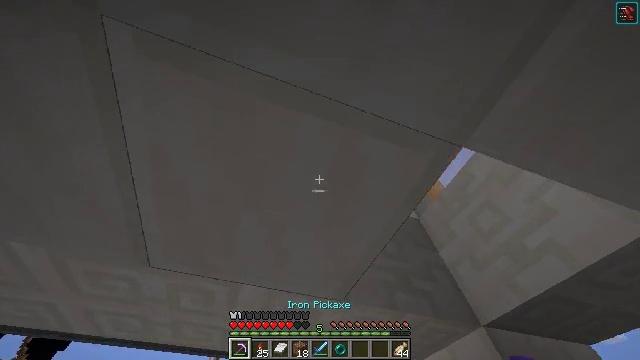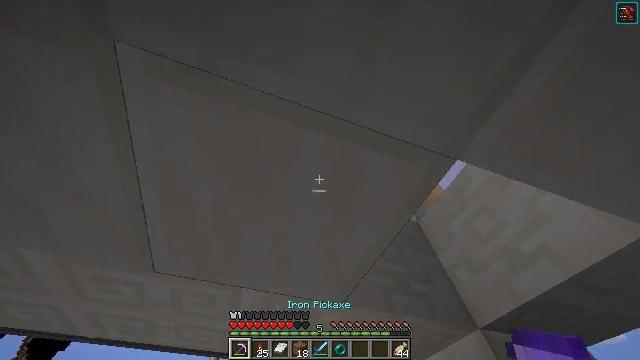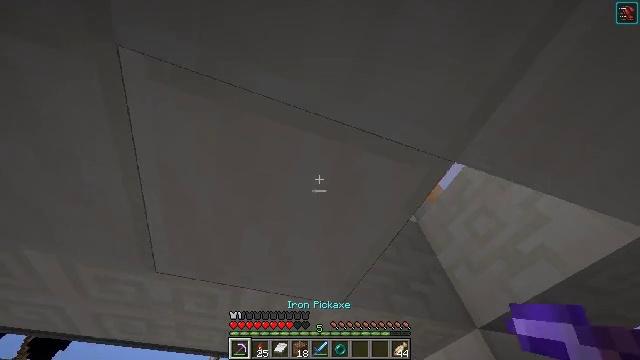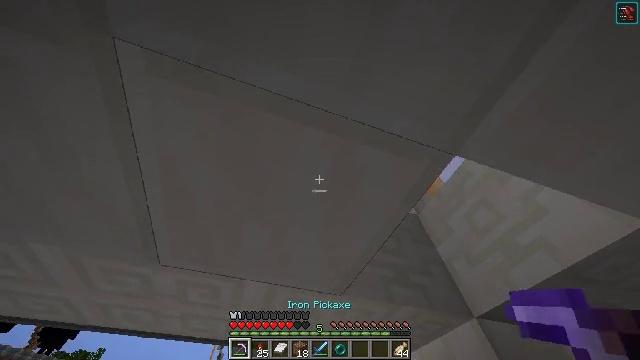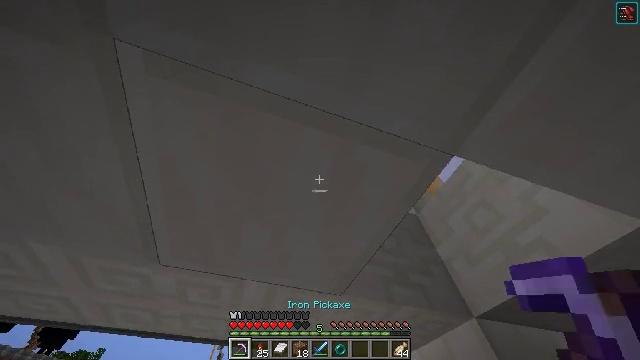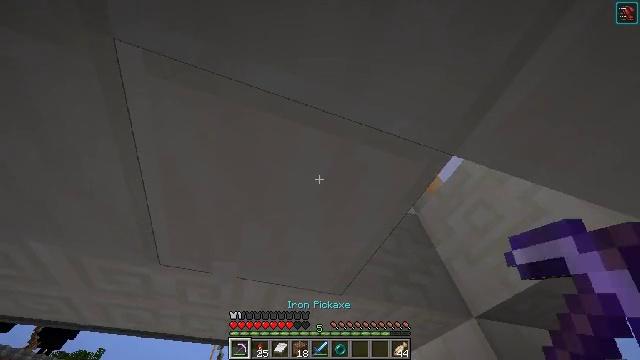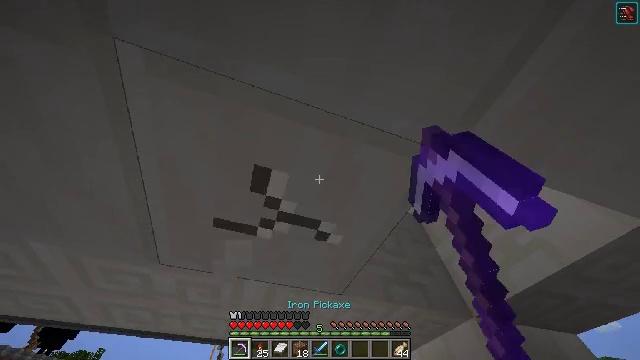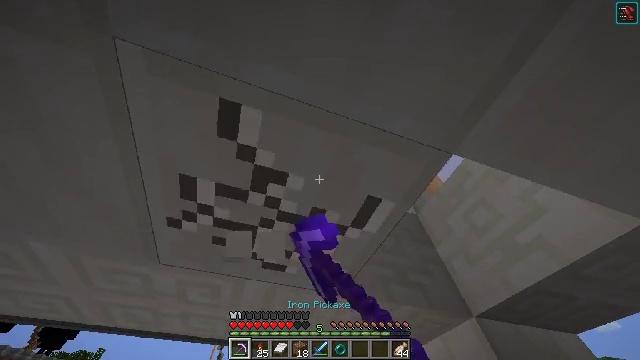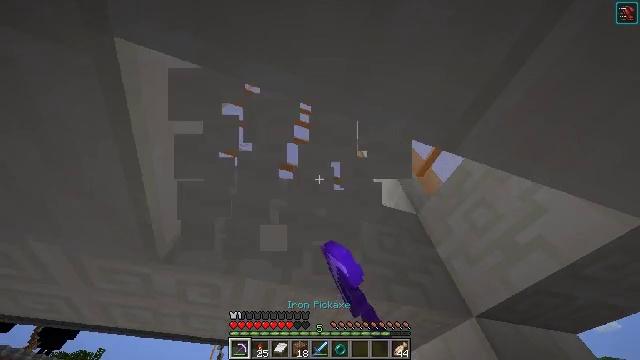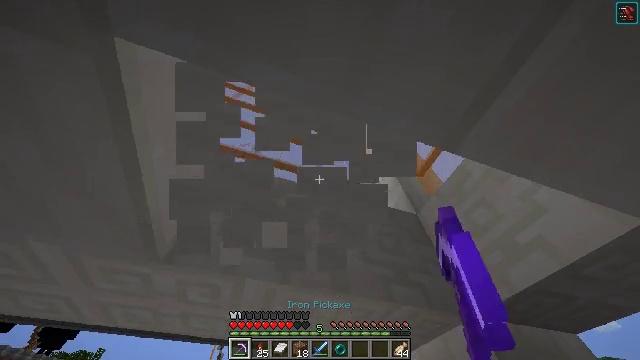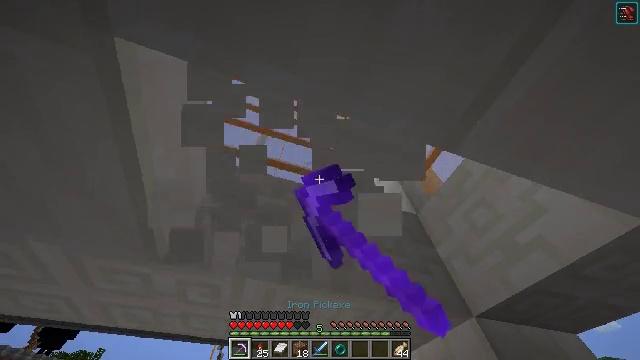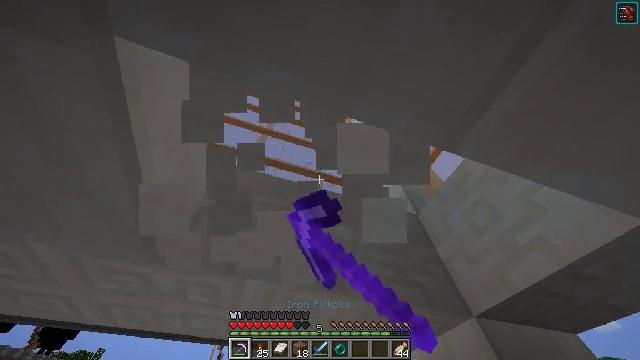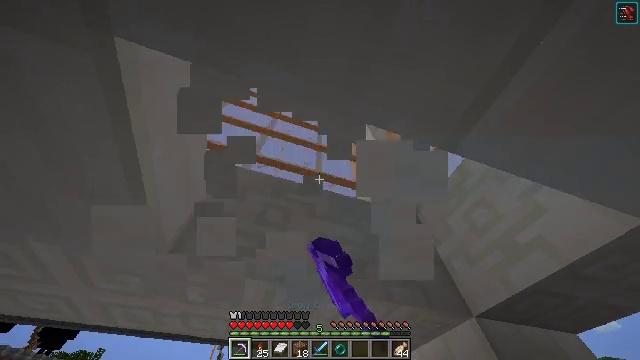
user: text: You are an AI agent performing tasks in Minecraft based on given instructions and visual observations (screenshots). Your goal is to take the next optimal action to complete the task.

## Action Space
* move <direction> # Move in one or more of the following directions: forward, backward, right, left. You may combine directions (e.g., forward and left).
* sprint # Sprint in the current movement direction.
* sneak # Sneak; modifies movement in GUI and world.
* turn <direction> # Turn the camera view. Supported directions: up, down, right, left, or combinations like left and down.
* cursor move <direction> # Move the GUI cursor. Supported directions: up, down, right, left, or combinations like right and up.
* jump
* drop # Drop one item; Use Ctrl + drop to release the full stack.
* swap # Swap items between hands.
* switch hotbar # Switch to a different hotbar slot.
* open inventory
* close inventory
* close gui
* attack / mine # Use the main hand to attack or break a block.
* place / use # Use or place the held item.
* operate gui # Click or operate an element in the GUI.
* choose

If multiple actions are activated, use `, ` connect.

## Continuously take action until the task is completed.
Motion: motion action
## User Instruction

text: Gather some quartz slabs.
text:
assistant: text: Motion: no_op
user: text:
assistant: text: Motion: no_op
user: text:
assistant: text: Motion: turn down
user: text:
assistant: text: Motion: no_op
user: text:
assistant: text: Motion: attack / mine
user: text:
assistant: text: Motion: attack / mine
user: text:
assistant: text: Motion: attack / mine
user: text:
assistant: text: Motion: attack / mine
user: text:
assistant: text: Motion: attack / mine
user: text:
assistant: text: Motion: no_op
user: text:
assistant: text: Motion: no_op
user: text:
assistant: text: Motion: no_op
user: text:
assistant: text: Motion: no_op